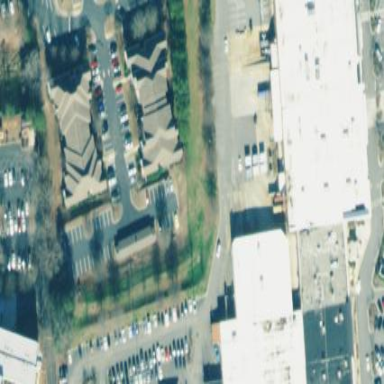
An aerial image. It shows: Commercial building.